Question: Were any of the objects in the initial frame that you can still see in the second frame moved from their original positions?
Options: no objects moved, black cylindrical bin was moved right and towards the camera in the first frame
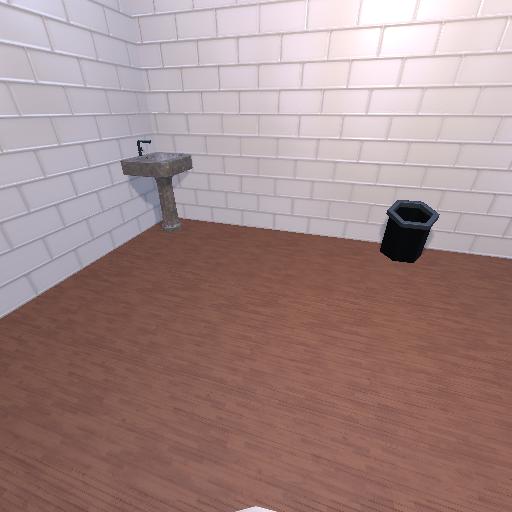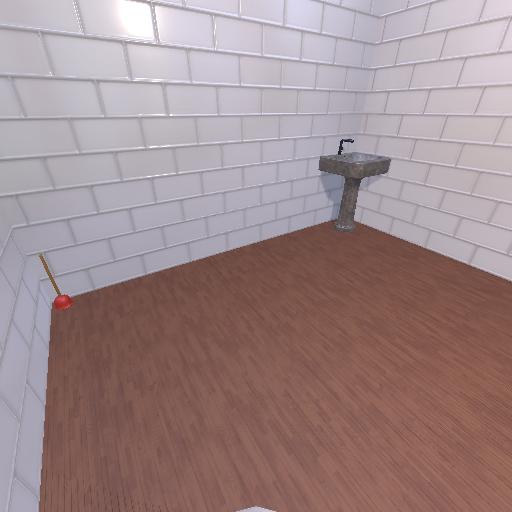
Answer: no objects moved